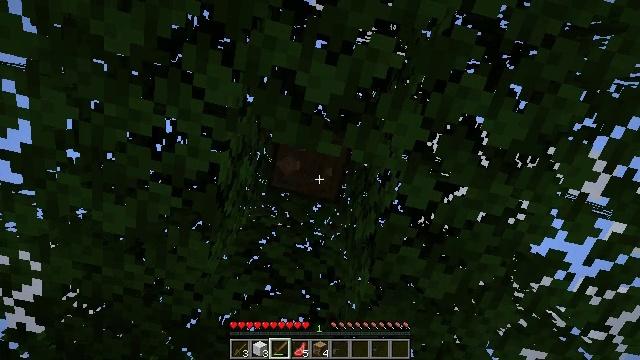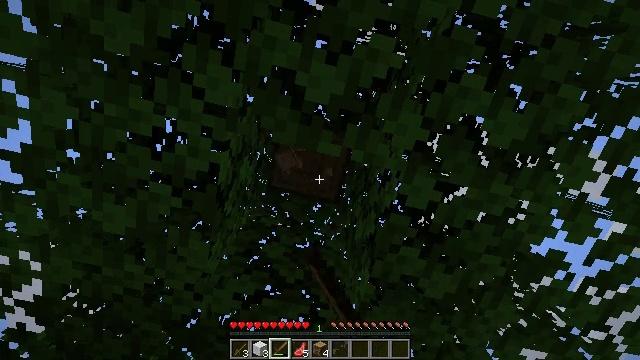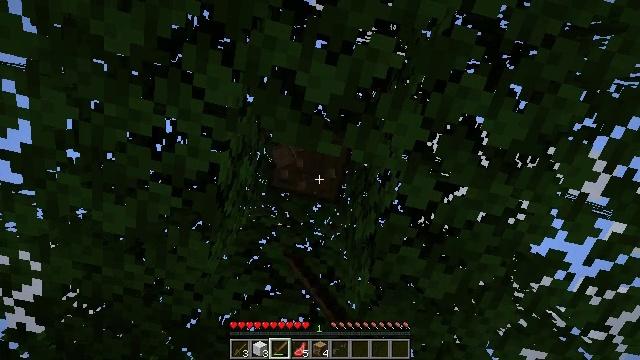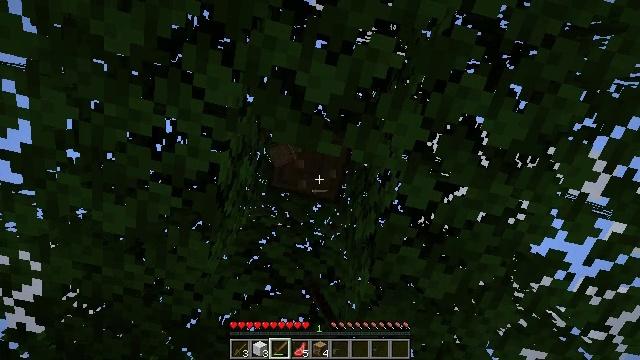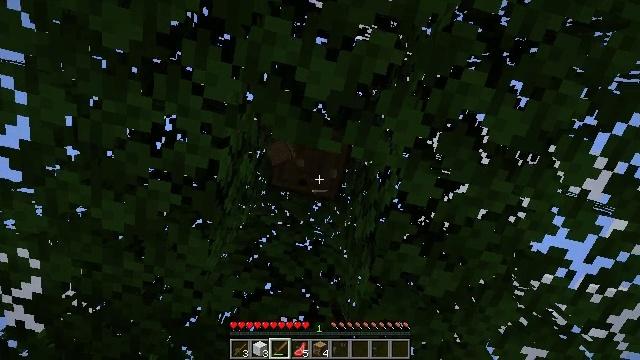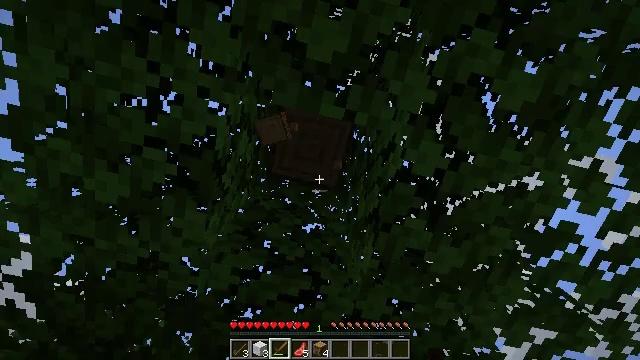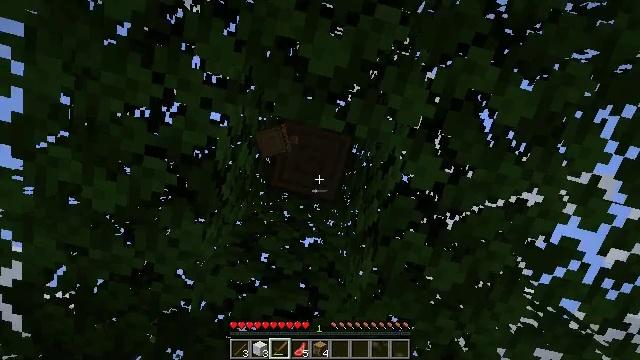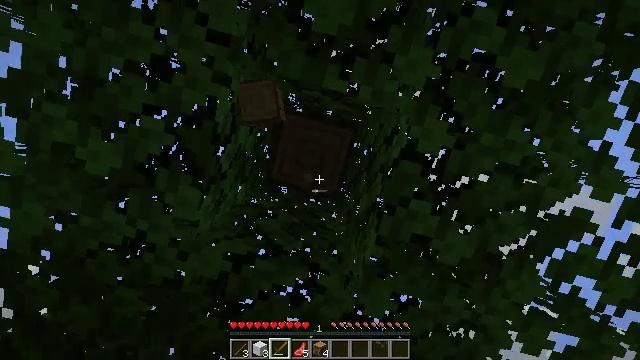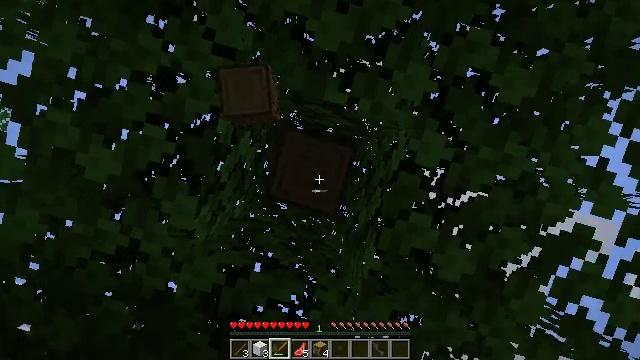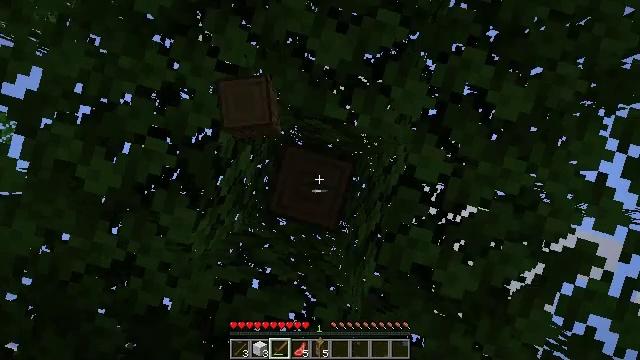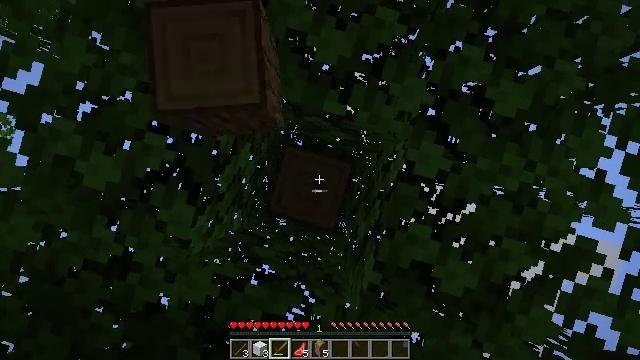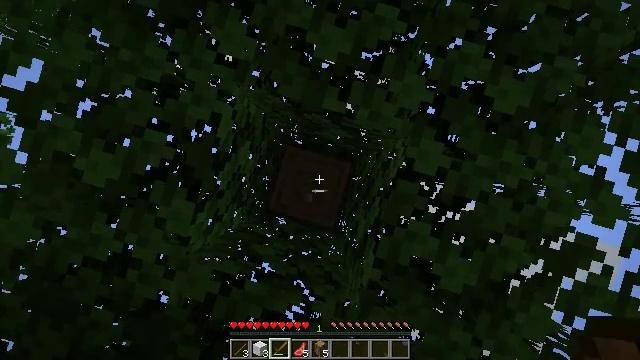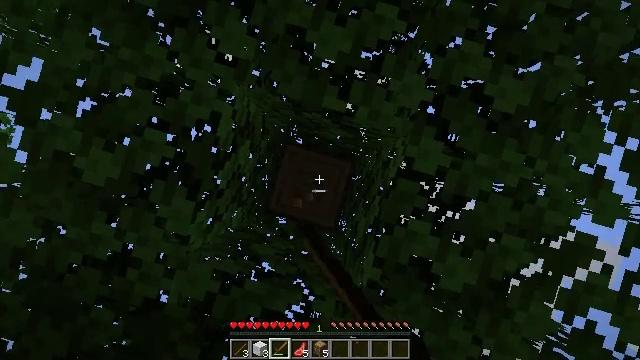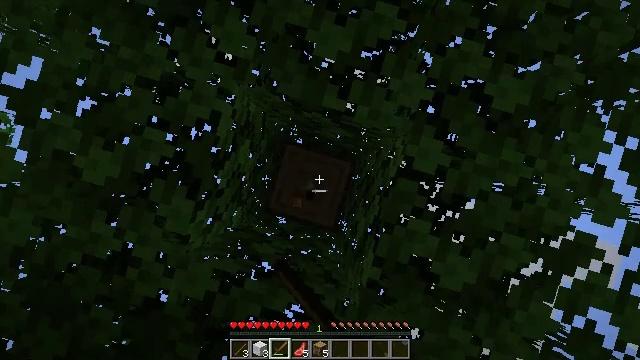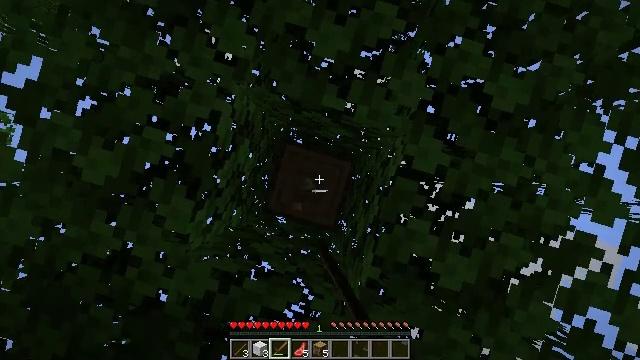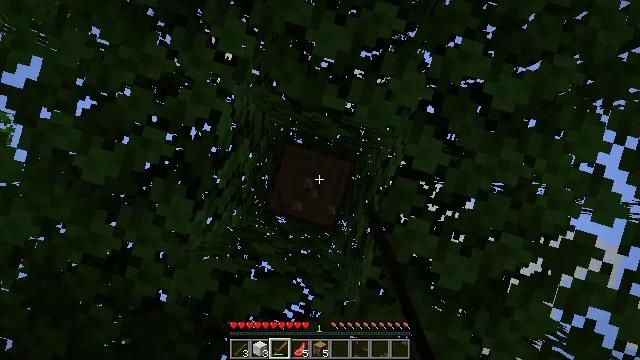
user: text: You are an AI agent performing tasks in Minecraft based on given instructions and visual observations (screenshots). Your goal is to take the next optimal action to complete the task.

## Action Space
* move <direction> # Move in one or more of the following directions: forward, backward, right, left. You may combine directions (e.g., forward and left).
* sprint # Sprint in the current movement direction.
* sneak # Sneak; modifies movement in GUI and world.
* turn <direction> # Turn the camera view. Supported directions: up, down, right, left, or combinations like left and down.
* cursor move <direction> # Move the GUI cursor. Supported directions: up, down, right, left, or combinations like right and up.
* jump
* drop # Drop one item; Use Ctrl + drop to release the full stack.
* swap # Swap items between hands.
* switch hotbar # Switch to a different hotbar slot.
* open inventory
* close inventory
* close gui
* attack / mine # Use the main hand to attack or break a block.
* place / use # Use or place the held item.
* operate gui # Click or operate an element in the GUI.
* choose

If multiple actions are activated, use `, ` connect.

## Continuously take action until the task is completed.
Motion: motion action
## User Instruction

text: Cut down the tree and harvest oak logs.
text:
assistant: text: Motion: attack / mine
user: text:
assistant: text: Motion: attack / mine
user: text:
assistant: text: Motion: no_op
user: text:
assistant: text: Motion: move forward
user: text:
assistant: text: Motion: move forward
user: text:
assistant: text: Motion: move forward, turn up
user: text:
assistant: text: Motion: turn up
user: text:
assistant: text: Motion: turn right and up
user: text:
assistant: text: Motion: turn up
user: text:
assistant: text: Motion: turn up
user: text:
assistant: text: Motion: attack / mine
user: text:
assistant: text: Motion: attack / mine
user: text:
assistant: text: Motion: attack / mine
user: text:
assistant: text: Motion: attack / mine
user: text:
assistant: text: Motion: attack / mine
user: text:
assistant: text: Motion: attack / mine
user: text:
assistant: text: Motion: attack / mine
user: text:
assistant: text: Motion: attack / mine
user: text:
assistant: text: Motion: attack / mine
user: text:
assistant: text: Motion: attack / mine
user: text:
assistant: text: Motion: attack / mine
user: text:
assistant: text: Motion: attack / mine
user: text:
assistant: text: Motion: attack / mine
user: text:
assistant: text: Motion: attack / mine
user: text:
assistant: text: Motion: attack / mine
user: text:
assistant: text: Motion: attack / mine
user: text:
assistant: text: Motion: attack / mine
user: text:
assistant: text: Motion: attack / mine
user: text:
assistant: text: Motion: attack / mine
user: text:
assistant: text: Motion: attack / mine